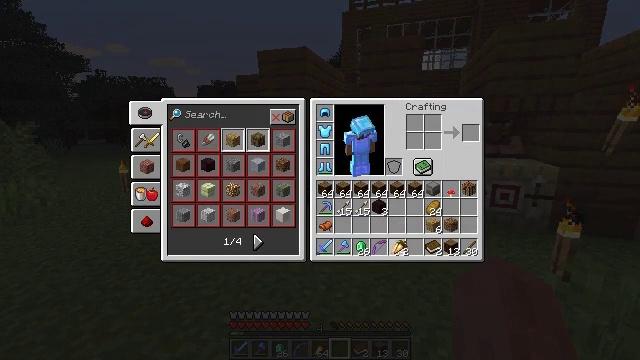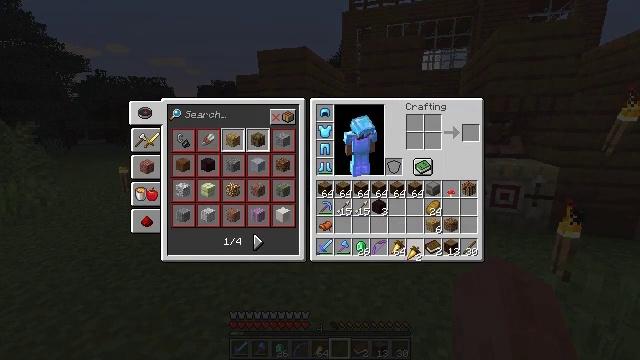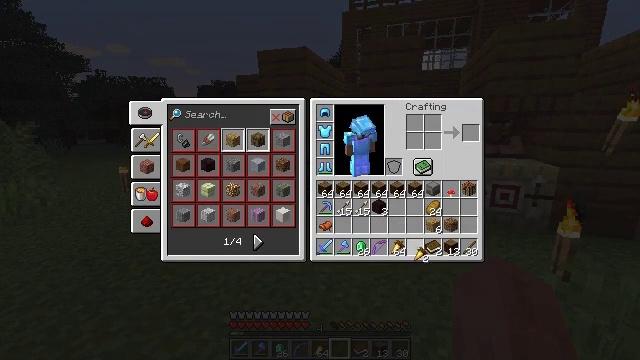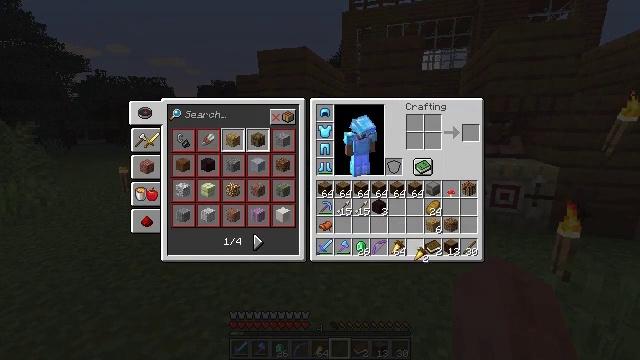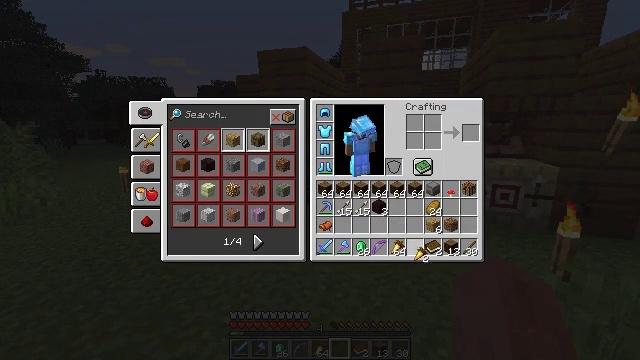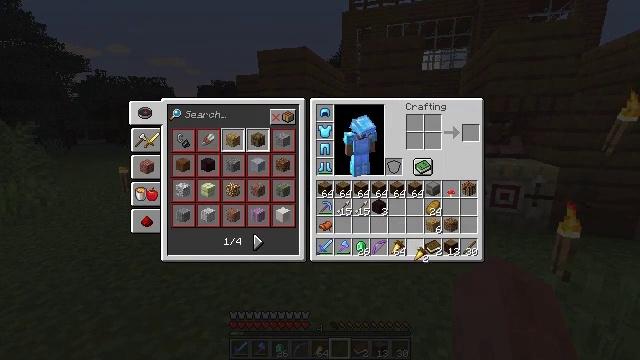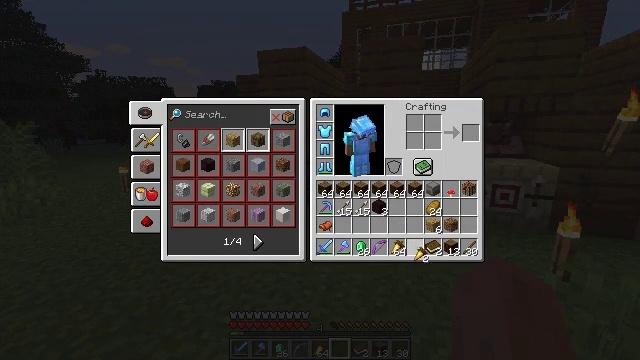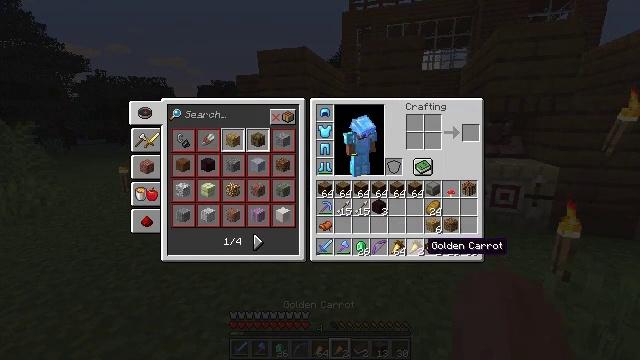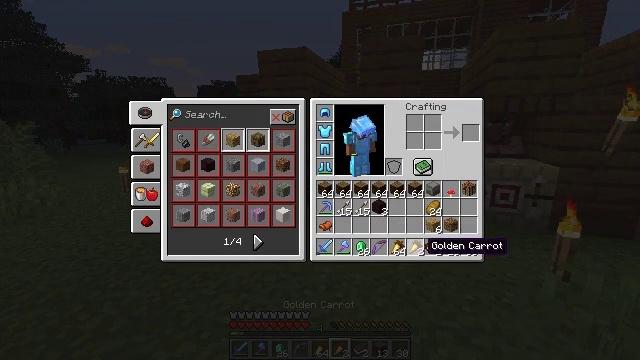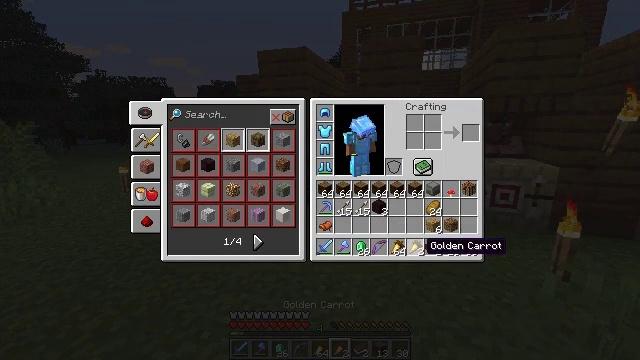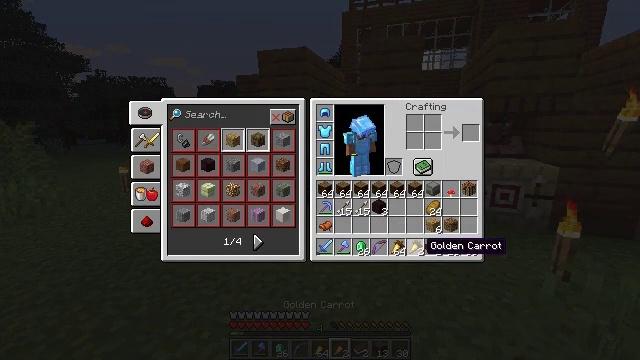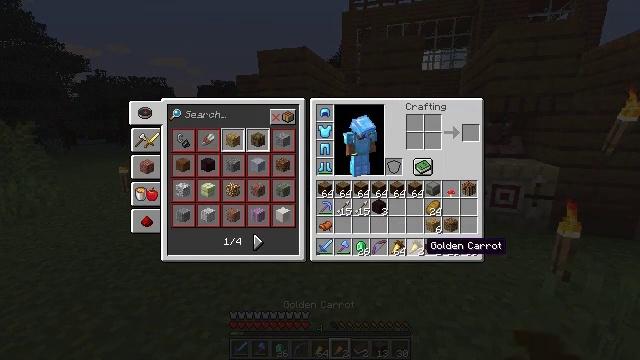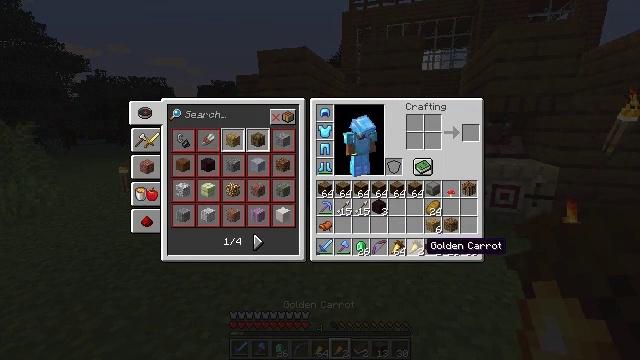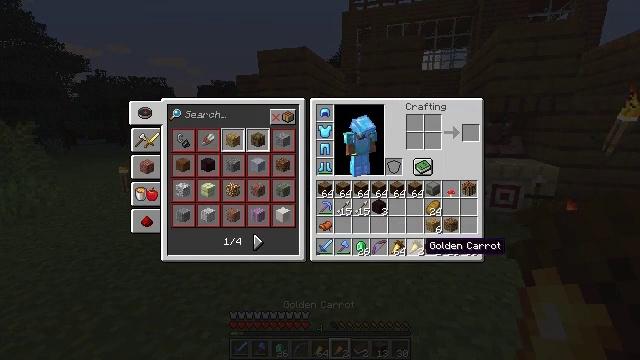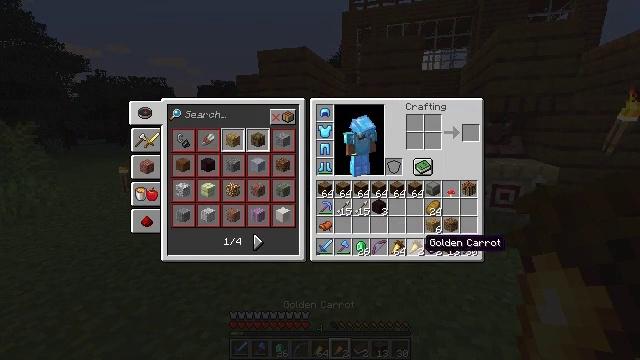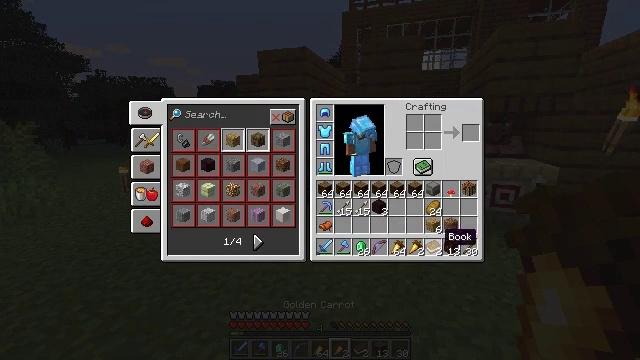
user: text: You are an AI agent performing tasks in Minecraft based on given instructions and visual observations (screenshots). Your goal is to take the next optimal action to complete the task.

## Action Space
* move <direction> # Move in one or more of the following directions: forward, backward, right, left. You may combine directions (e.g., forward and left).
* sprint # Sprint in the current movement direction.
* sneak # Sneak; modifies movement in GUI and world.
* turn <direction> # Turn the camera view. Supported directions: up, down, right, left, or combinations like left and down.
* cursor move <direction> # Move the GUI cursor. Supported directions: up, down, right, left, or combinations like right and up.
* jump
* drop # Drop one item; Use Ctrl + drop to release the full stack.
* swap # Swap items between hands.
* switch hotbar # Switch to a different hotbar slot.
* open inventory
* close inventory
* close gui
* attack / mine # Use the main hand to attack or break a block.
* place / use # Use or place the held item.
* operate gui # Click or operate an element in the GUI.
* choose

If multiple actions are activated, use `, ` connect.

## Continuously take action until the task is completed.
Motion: motion action
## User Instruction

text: Remove a nether brick from the inventory.
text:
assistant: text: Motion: cursor move right
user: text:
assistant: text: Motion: no_op
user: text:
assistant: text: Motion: no_op
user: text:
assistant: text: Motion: operate gui
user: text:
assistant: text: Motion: operate gui
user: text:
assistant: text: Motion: operate gui
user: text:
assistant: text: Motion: no_op
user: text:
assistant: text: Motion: no_op
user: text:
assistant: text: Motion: no_op
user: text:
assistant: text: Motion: no_op
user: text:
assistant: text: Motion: no_op
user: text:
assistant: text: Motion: no_op
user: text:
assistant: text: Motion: no_op
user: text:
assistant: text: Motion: no_op
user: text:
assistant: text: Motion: cursor move right
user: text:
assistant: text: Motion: cursor move right and up
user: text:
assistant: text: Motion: cursor move right
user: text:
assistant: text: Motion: no_op
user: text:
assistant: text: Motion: no_op
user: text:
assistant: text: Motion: no_op
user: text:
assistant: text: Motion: no_op
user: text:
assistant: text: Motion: no_op
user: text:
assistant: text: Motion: cursor move left and up
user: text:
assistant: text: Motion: cursor move left
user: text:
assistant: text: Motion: no_op
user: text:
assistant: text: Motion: cursor move left
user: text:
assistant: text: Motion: cursor move left
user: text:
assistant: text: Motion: cursor move left
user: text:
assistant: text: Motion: no_op
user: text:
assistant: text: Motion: no_op